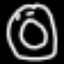
Label: donut